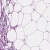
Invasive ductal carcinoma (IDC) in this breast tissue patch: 0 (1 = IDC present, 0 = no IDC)